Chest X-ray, AP view. Patient: 49 years old, sex M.
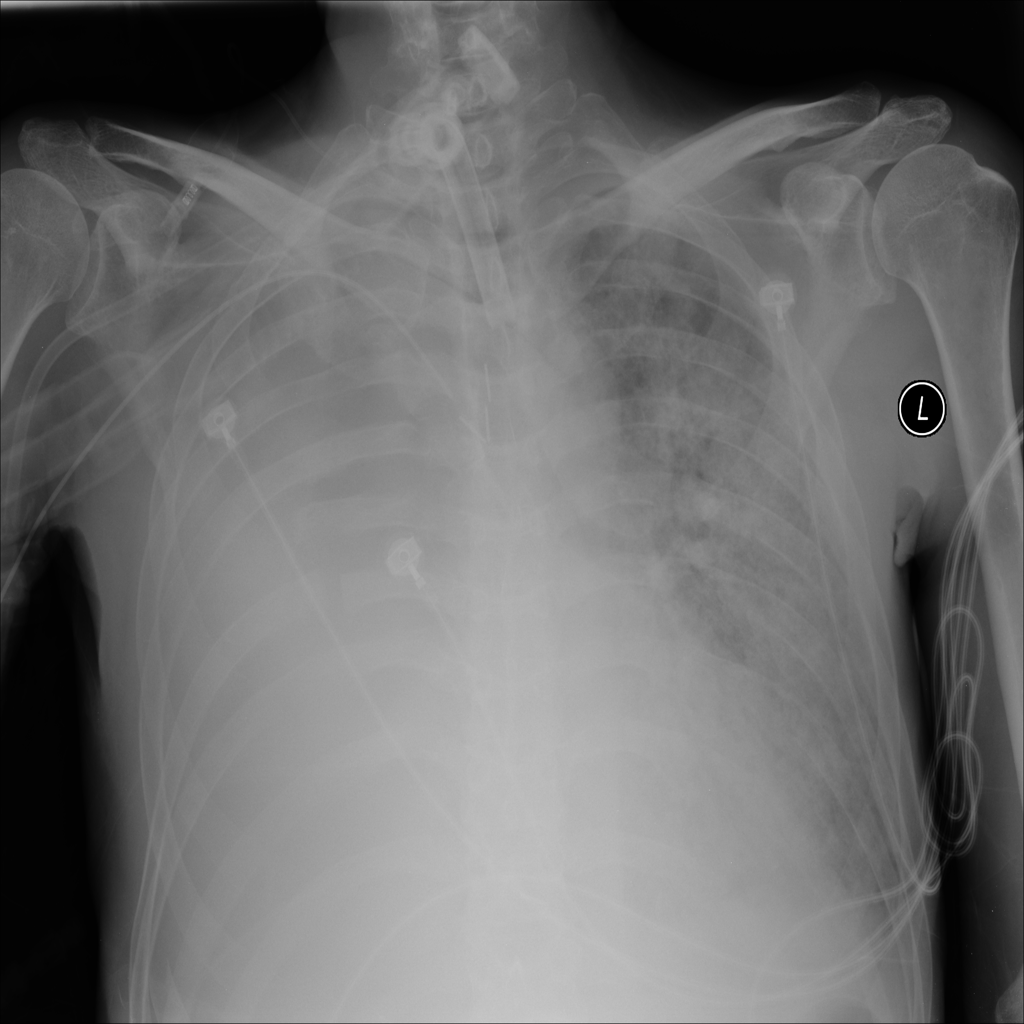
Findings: Edema, Infiltration, Pneumonia